Сферический сегмент — это часть сферы, отсекаемая от неё некоторой плоскостью.Вам предстоит проверить гипотезу, что зависимость массы сферического сегмента $m$ от его высоты $h$ имеет следующий вид:$m = kh^n$.  При выполнении задания не начинайте резать сегмент, пока не составите план своих действий. Если Вы попросите у организаторов второй сегмент для выполнения задания, Вам его дадут, но третий сегмент не выдаётся!
Определите радиус шарика для пинг-понга $R$. Укажите в работе действия, которые Вы предпринимали для повышения точности результата.
Исследуйте зависимость массы сферического сегмента от его высоты и определите степень $n$ и коэффициент $k$ для выданного Вам сегмента.
С помощью полученной зависимости определите массу целого шарика для пинг-понга.
Определите поверхностную и объёмную плотности материала шарика для пинг-понга. Укажите в работе действия, которые Вы предпринимали для повышения точности результатов плотностей. : Формула площади поверхности сферы: $S = 4 \pi R^2$.
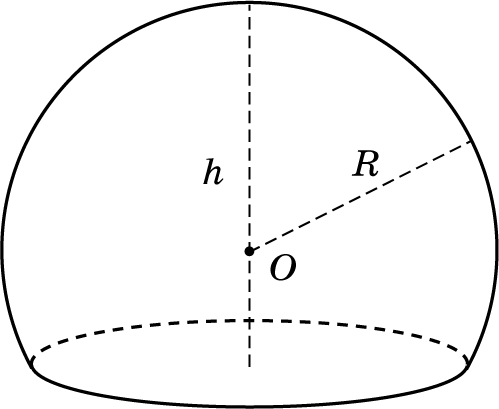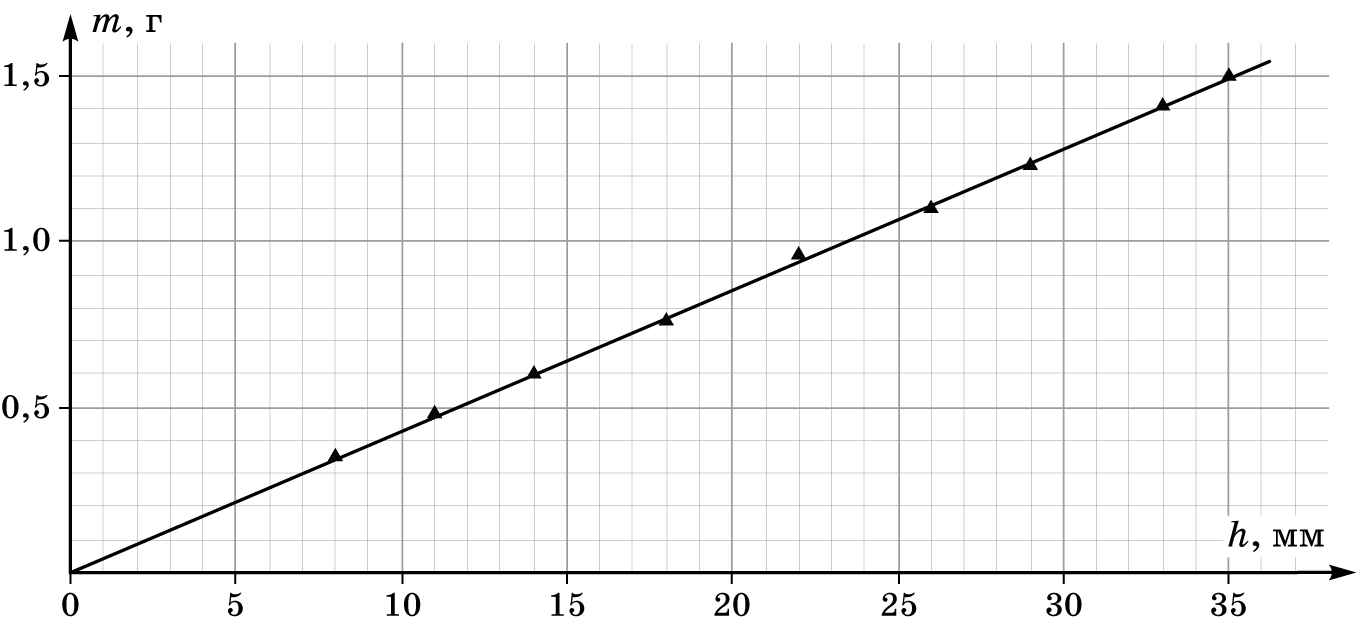
Определите радиус шарика для пинг-понга $R$. Укажите в работе действия, которые Вы предпринимали для повышения точности результата.
Решение: После Олимпийских игр в австралийском Сиднее, прошедших в 2000 году, вес мячика увеличили до $2,7{~}г$, а диаметр – до $40{~}мм$. Изменение характеристик было продиктовано необходимостью увеличить устойчивость шара в полете и снизить темп игры для большей зрелищности. Но в характеристики шариков, продающихся в магазинах, могут отличаться от международных стандартов. Метод № 1 Для определения радиуса шарика используем два бруска и миллиметровую бумагу. Зажимаем шарик между брусками в разных местах, где можно измерить его диаметр. За параллельностью брусков следим по миллиметровой бумаге. Проводим измерение несколько раз и находим среднее значение диаметра, а затем определяем радиус по формуле: $R = 0,5D_{ср}$. № п/п$D,{~}мм$$D_{ср}{~}мм$$R,{~}мм$139 39 19,5239339 Метод № 2 Делаем на шарике отметку карандашом и с помощью линейки прокатываем его, считая обороты. Измеряем путь шарика по поверхности стола и определяем радиус по формуле:$$R = \frac{L_{ср}}{2\pi n}.$$ № п/п$n$$L,{~}мм$$L_{ср},{~}мм$$R,{~}мм$13368 368 19,52337033366 | № п/п | $D,{~}мм$ | $D_{ср}{~}мм$ | $R,{~}мм$ | | --- | --- | --- | --- | | 1 | 39 | 39 | 19,5 | | 2 | 39 | | 3 | 39 |
Ответ: $R=19,5{~}мм$.

Исследуйте зависимость массы сферического сегмента от его высоты и определите степень $n$ и коэффициент $k$ для выданного Вам сегмента.
Решение: Измеряем массу сегмента на весах.Для определения высоты сегмента опять используем два бруска и миллиметровую бумагу. Зажимаем сегмент между брусками. За параллельностью брусков следим по миллиметровой бумаге.Аккуратно срезаем полоску с сегмента ножницами, уменьшая его высоту. Следим за аккуратностью среза на плоскости стола. № п/п123456789$m,{~}г$1,501,411,231,100,960,760,600,480,35$h,{~}мм$35332926221814118 Строим график зависимости массы сегмента от его высоты.  Т.к. точки хорошо ложатся на прямую, проходящую через начало координат, делается вывод о прямой пропорциональности и равенстве $n$ единице.Проводим среднюю прямую через начало координат и определяем угловой коэффициент:$$k = \frac{1,2}{28} = 0,043{~}\frac{г}{мм}$$. | № п/п | 1 | 2 | 3 | 4 | 5 | 6 | 7 | 8 | 9 | | --- | --- | --- | --- | --- | --- | --- | --- | --- | --- | | $m,{~}г$ | 1,50 | 1,41 | 1,23 | 1,10 | 0,96 | 0,76 | 0,60 | 0,48 | 0,35 | | $h,{~}мм$ | 35 | 33 | 29 | 26 | 22 | 18 | 14 | 11 | 8 |
Ответ: $n=1;{~}k =0,043{~}\frac{г}{мм}$.

С помощью полученной зависимости определите массу целого шарика для пинг-понга.
Решение: Метод № 1 Массу целого шарика можно найти на графике, используя экстраполяцию до диаметра. Метод № 2 Массу целого шарика можно найти по формуле:$$m_0 = kD = 0,043\cdot 39 = 1,68{~}г.$$
Ответ: $m_0 =1,68{~}г.$

В этой части задания не требуется построения графиков для каких-либо зависимостей. Определите поверхностную и объёмную плотности материала шарика для пинг-понга. Укажите в работе действия, которые Вы предпринимали для повышения точности результатов плотностей.
Решение: Поверхностную плотность легко найти по формуле:$$\rho_S=\frac{m_0}{4\pi R^2}=\frac{1,68\cdot 10^{-3} {~}кг}{4\cdot 3,14\cdot \left(19,5\cdot 10^{-3}{~}м \right)^2}\approx 0,35{~}\frac{кг}{м^2}$$ .Для определения объёмной плотности необходимо измерить толщину стенки шарика. Для этого используются обрезки шарика. Они выкладываются в ряд и зажимаются брусками. Толщину стенки определяем методом рядов:$$l_1=\frac{l}{N}$$.Тогда объёмная плотность:$$\rho_V=\frac{m_0}{4\pi R^2l_1}=\frac{m_0N}{4\pi R^2l}=\frac{1,68\cdot 10^{-3} {~}кг\cdot 13}{4\cdot 3,14\cdot \left(19,5\cdot 10^{-3}{~}м \right)^2\cdot5\cdot10^{-3}м }\approx 920{~}\frac{кг}{м^3}.$$
Ответ: $\rho_S=0,35{~}\frac{кг}{м^2};{~}\rho_V=920{~}\frac{кг}{м^3}$.
Темы:
E, Всероссийские